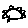
Label: sun